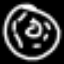
Label: donut